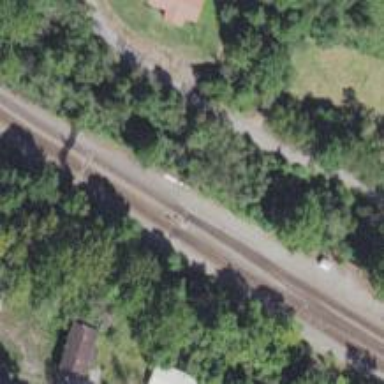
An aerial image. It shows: Railway track.